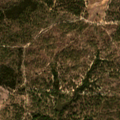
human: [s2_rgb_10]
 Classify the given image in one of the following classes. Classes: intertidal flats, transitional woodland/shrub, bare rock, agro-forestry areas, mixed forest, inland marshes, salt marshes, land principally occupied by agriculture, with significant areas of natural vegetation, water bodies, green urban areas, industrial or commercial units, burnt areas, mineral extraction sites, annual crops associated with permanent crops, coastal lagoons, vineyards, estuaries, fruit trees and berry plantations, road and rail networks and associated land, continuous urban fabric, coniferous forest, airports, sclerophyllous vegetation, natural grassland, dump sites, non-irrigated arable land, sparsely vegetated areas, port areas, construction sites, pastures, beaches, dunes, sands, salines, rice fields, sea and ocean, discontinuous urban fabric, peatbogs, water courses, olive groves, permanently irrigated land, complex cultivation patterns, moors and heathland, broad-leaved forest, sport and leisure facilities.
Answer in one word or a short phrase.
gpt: agro-forestry areas, mixed forest